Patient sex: M
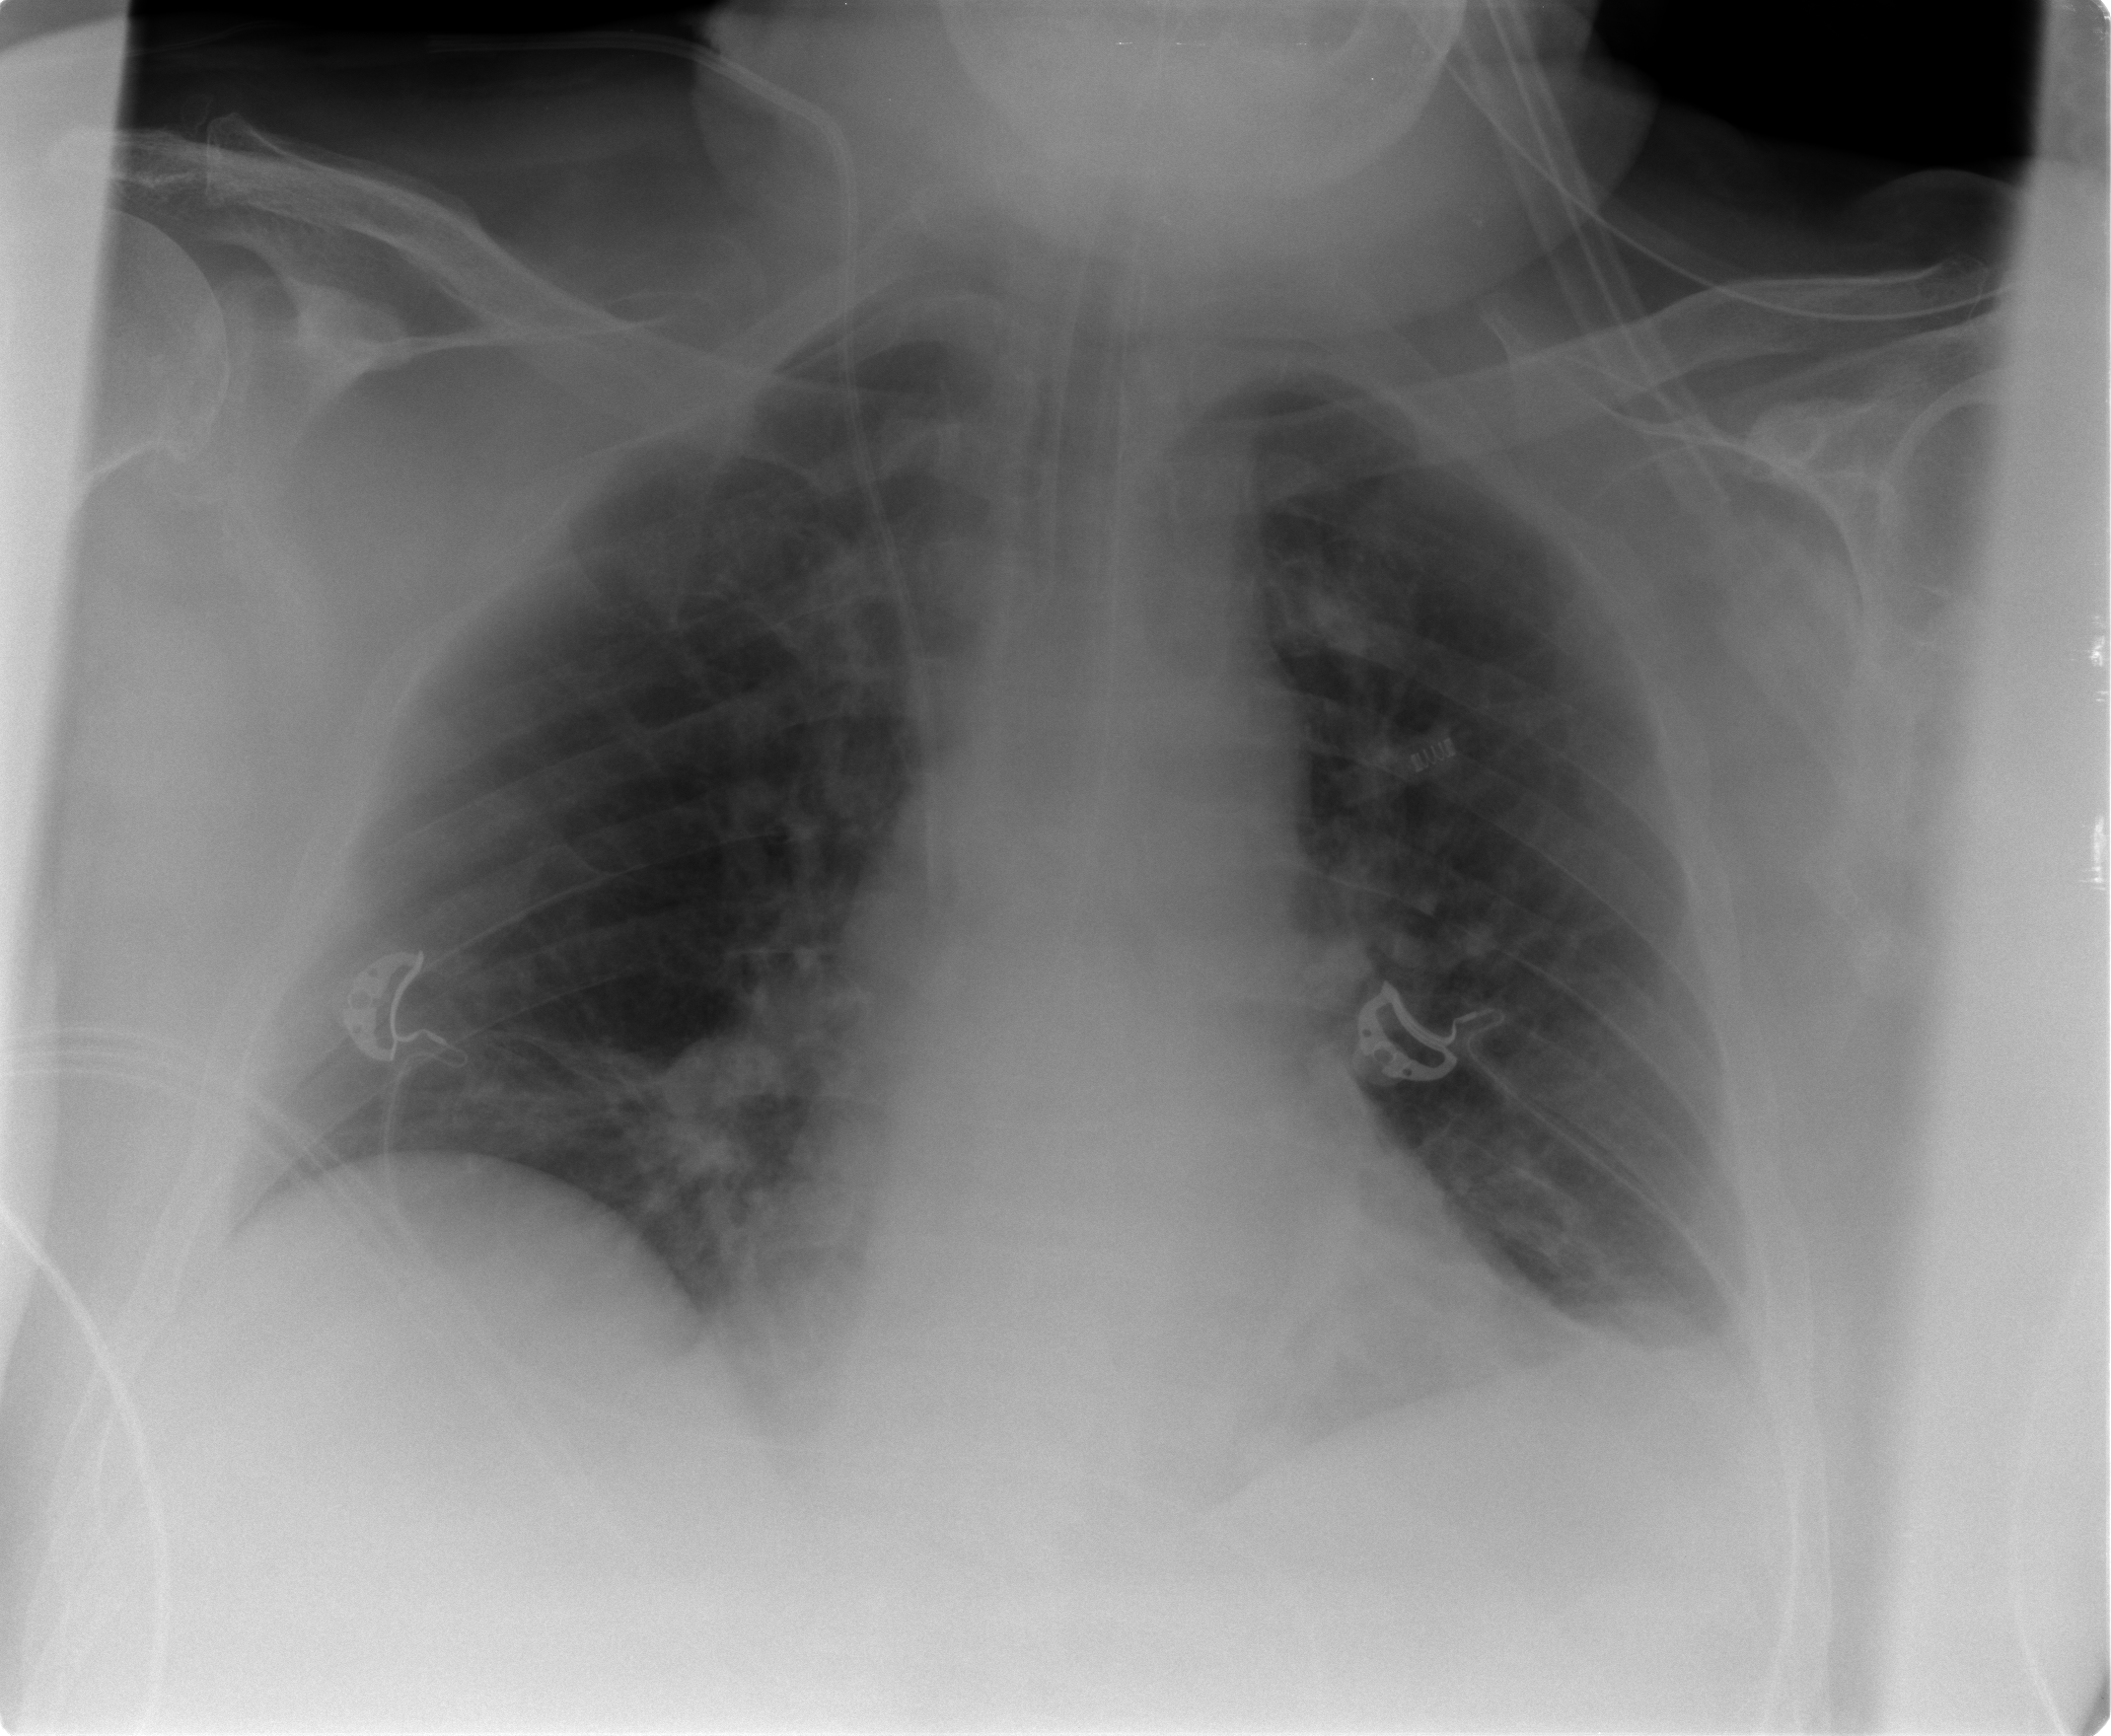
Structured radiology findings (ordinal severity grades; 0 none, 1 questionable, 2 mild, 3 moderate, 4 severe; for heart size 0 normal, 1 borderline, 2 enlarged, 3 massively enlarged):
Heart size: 0
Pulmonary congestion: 0
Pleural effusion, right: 0
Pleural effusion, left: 0
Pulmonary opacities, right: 0
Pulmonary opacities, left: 0
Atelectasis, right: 2
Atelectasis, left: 1